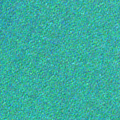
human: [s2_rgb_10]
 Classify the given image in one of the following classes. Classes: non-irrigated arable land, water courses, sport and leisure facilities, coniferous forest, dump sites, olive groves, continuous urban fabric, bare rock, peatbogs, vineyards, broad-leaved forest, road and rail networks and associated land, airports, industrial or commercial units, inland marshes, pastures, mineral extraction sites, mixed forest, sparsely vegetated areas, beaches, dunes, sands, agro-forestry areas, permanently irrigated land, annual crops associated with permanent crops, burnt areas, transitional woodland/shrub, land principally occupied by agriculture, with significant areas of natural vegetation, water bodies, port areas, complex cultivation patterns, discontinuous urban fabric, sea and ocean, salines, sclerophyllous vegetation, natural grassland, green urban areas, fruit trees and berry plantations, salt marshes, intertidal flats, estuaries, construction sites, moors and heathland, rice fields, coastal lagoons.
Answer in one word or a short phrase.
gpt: sea and ocean